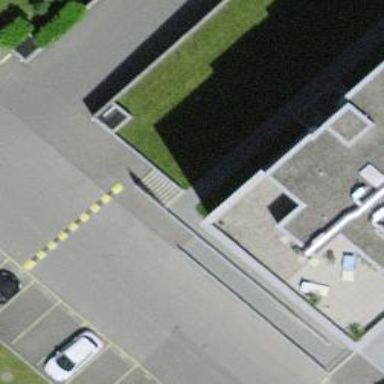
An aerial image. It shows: Road with steps.